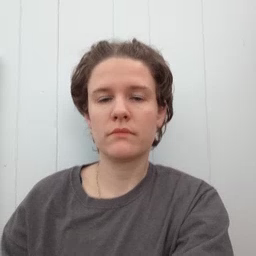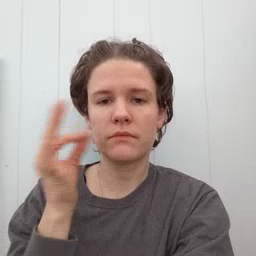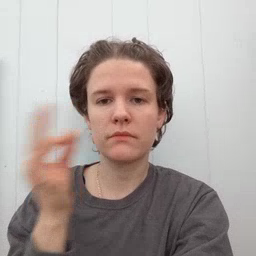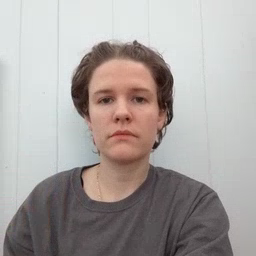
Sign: cat